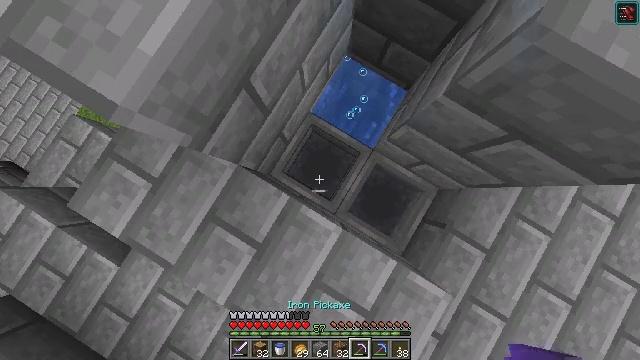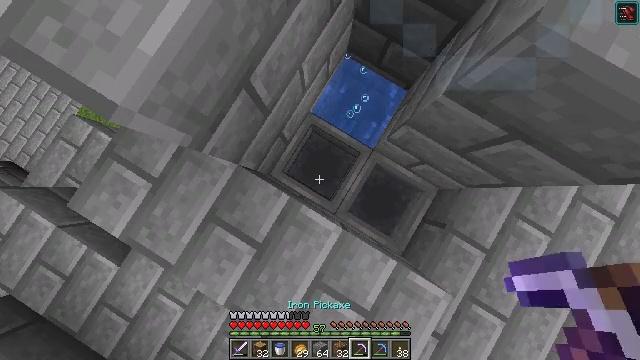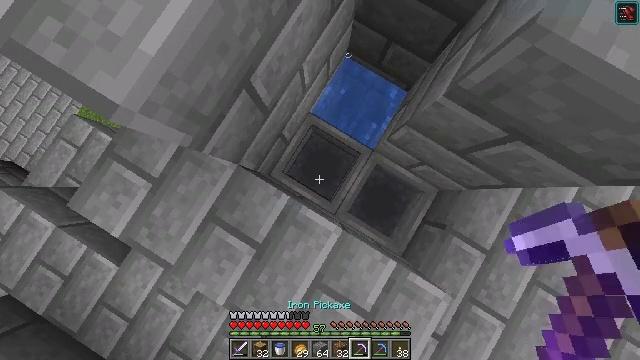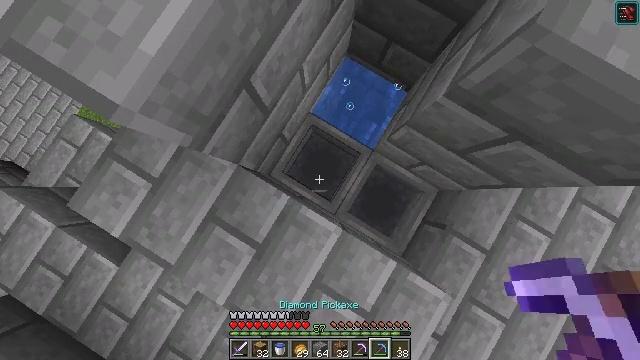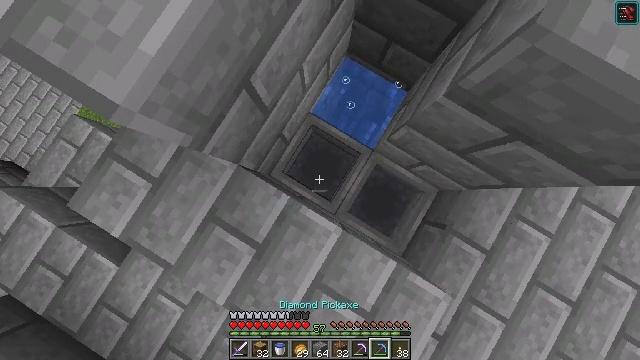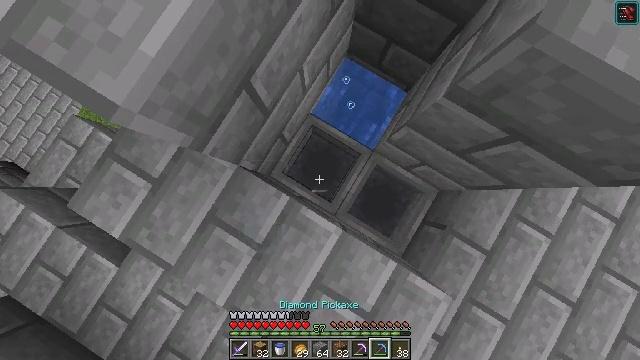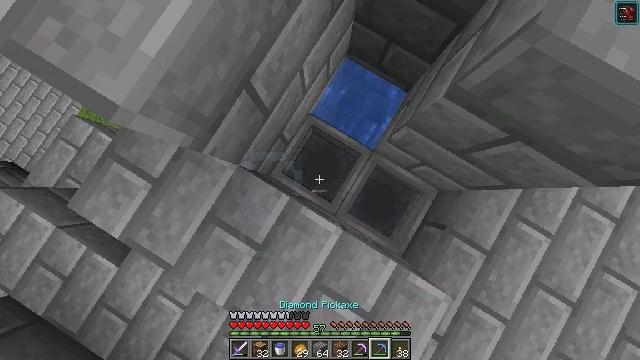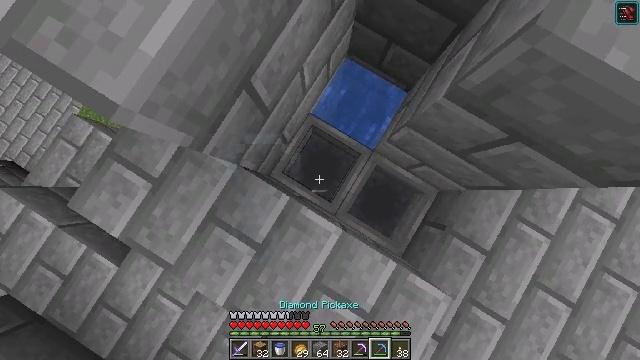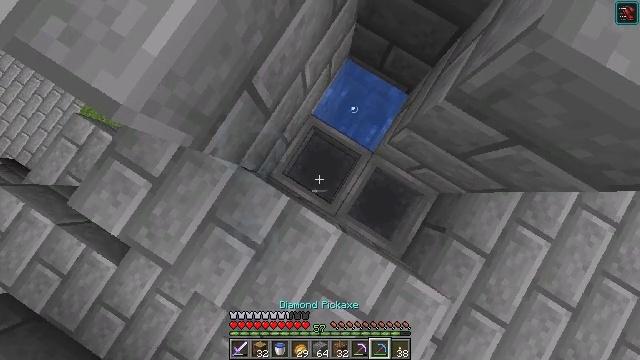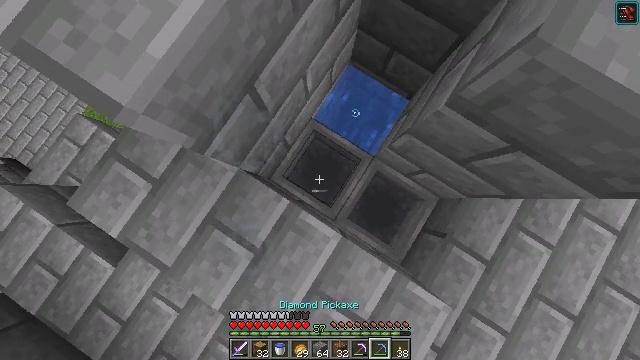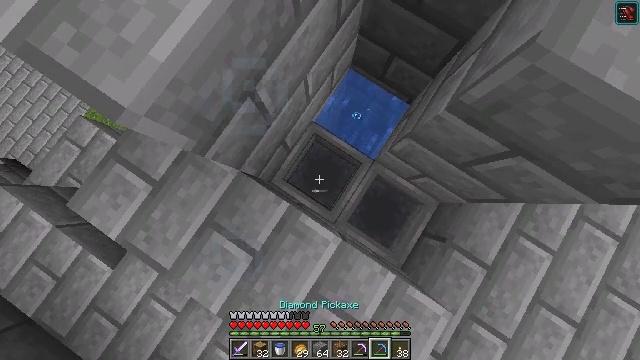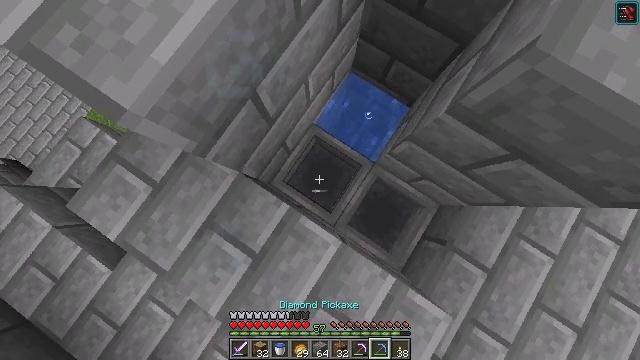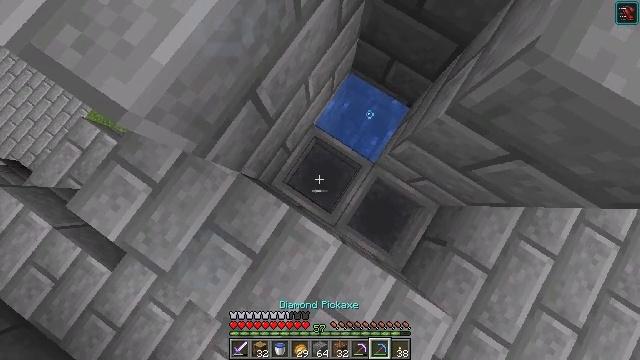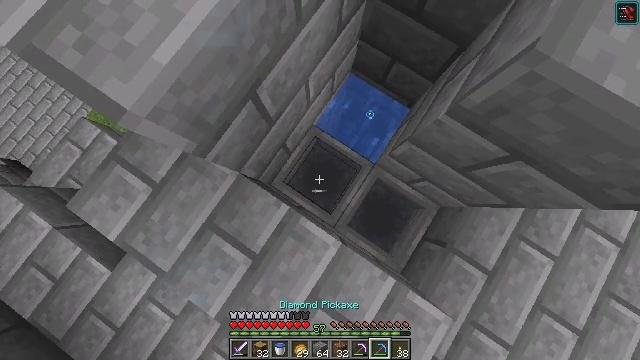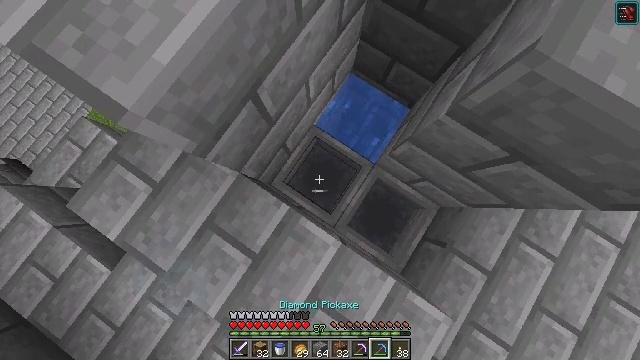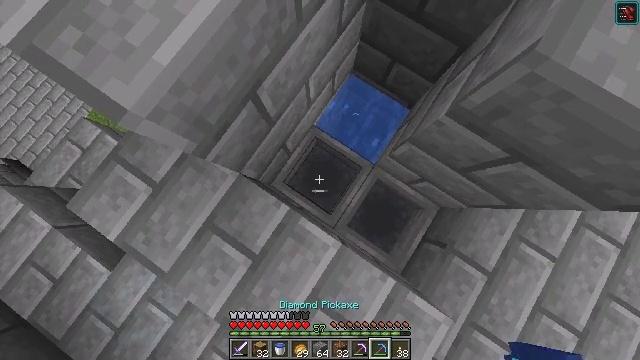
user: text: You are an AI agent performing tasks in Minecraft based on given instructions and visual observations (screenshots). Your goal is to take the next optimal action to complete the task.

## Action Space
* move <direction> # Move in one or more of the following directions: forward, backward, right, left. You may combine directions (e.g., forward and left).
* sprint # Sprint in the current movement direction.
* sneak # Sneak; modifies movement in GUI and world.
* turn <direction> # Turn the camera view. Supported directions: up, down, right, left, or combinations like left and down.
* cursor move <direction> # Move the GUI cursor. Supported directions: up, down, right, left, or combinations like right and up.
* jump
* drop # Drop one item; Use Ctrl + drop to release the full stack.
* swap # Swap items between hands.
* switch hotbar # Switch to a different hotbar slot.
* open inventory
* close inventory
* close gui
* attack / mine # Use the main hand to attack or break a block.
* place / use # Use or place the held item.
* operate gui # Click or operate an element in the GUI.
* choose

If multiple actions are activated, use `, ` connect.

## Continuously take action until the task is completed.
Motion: motion action
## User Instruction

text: Mine the hopper to collect it.
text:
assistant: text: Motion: no_op
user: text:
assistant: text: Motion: no_op
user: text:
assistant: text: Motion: no_op
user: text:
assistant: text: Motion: no_op
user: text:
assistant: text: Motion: no_op
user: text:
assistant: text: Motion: no_op
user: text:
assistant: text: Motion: no_op
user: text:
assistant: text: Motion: no_op
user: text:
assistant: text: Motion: turn up
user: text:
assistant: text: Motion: no_op
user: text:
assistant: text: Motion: no_op
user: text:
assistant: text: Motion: no_op
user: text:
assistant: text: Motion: no_op
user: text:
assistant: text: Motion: no_op
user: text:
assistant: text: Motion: no_op
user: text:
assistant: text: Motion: no_op
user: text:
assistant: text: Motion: no_op
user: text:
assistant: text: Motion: no_op
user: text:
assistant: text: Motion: no_op
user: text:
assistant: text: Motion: no_op
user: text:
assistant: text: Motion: no_op
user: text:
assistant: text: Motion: no_op
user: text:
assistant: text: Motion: no_op
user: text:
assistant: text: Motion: no_op
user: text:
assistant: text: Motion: attack / mine
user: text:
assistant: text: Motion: attack / mine
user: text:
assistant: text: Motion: attack / mine
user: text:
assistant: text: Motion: attack / mine
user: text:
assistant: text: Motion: attack / mine
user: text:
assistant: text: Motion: attack / mine